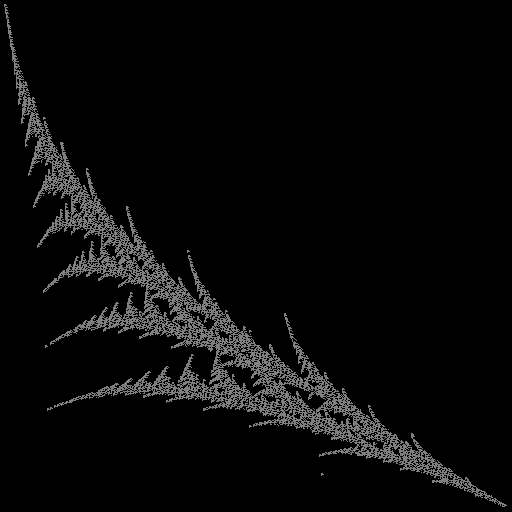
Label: umbrellafern